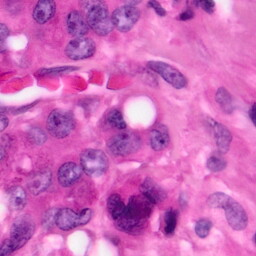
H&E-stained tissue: Pancreatic